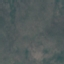
Land use / land cover: HerbaceousVegetation